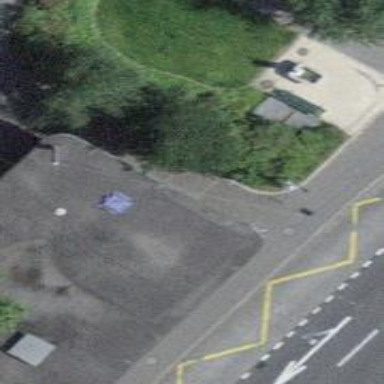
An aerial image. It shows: Kiosk shop.